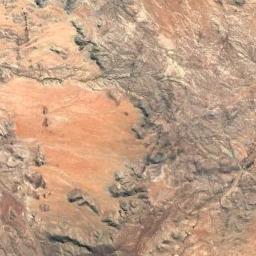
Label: mountain